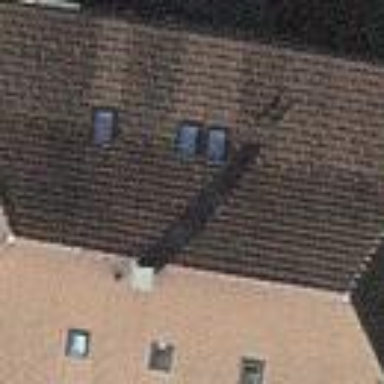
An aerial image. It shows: Residential building.